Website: home-depot
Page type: orders-overview
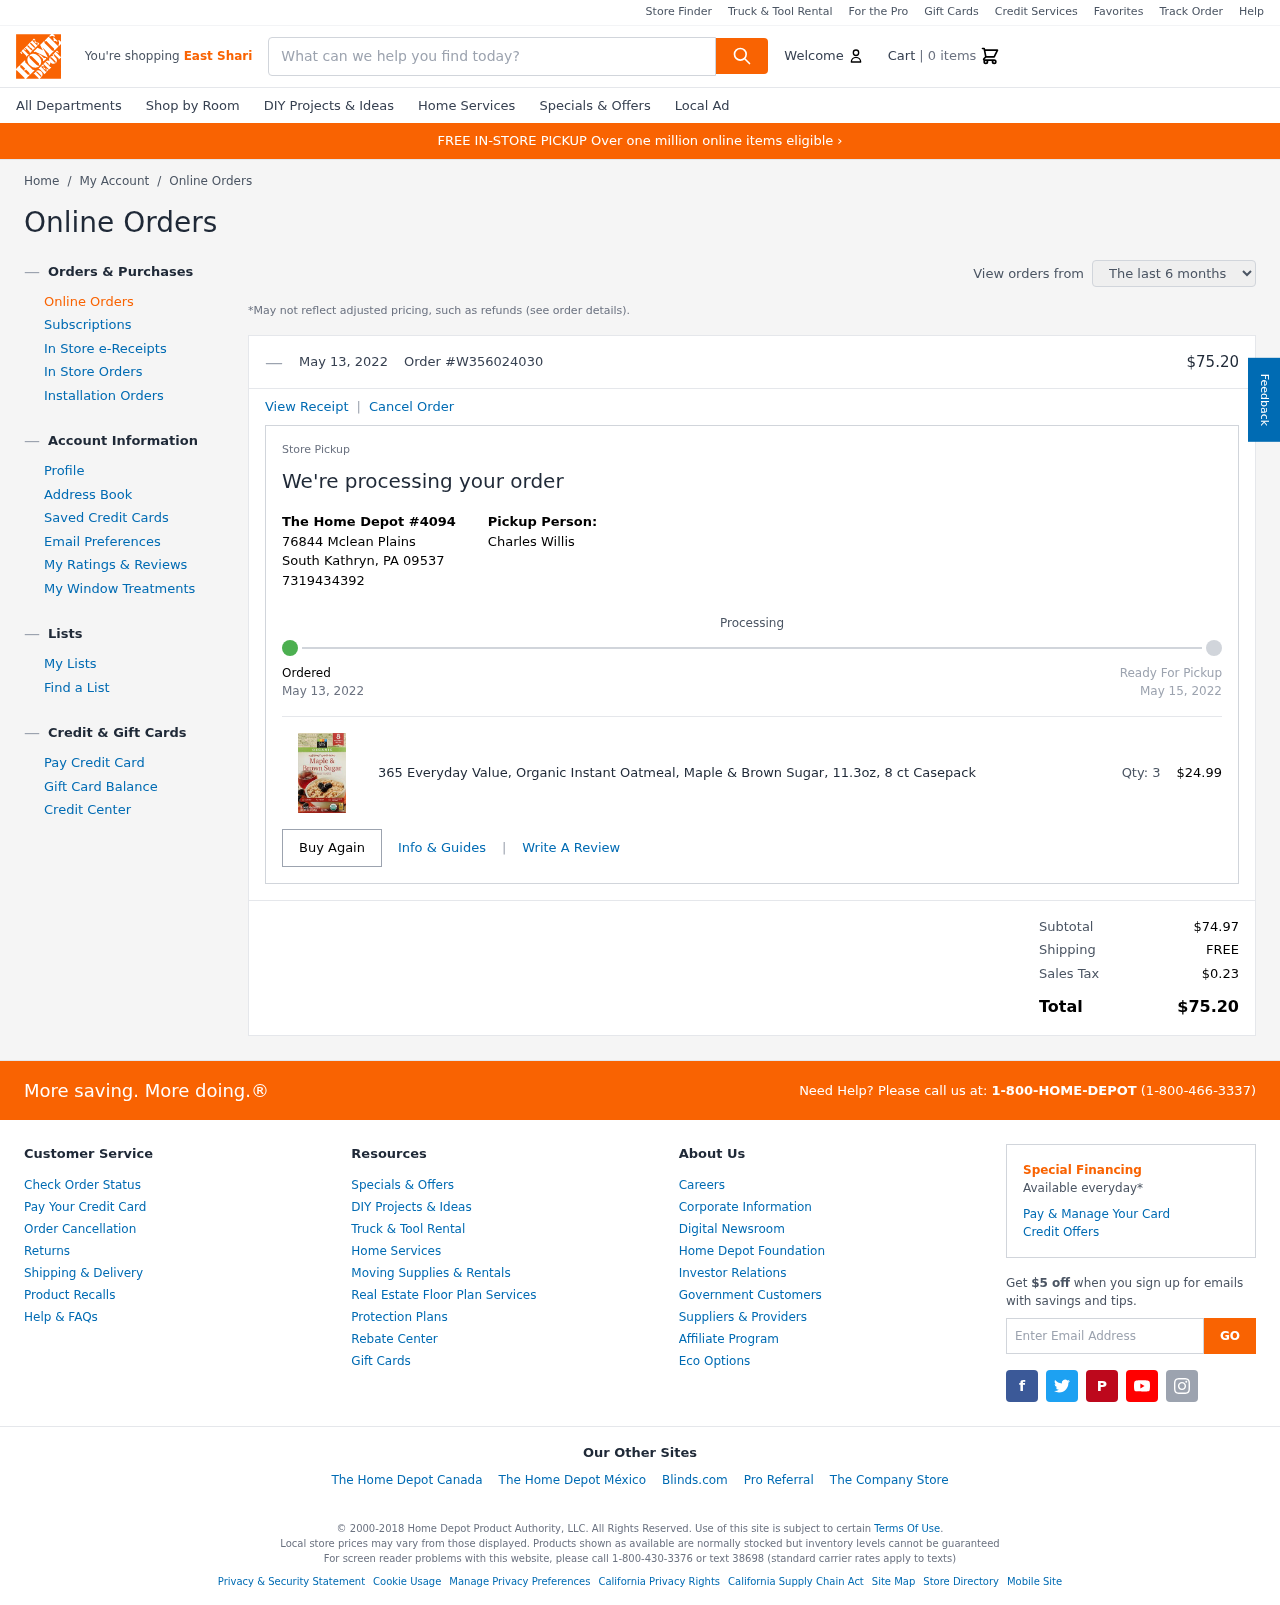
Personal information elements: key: PII_CITY
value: East Shari
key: PII_FULLNAME
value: Charles Willis
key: PII_LOCATION1_CITY_STATE_ZIP
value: South Kathryn, PA 09537
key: PII_LOCATION1_STREET
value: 76844 Mclean Plains
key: PII_PHONE
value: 7319434392
Product elements: key: PRODUCT1_NAME
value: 365 Everyday Value, Organic Instant Oatmeal, Maple & Brown Sugar, 11.3oz, 8 ct Casepack
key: PRODUCT1_PRICE
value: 24.99
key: PRODUCT1_QUANTITY
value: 3
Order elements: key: ORDER_NUM_ITEMS
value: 0
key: ORDER_DATE
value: May 13, 2022
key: ORDER_ID
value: W356024030
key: ORDER_TOTAL
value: $75.20
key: ORDER_DELIVERY_DATE
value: May 15, 2022
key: ORDER_SUBTOTAL
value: $74.97
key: ORDER_SHIPPING_COST
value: FREE
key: ORDER_TAX
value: $0.23
Search elements: key: HEADER_SEARCH
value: What can we help you find today?